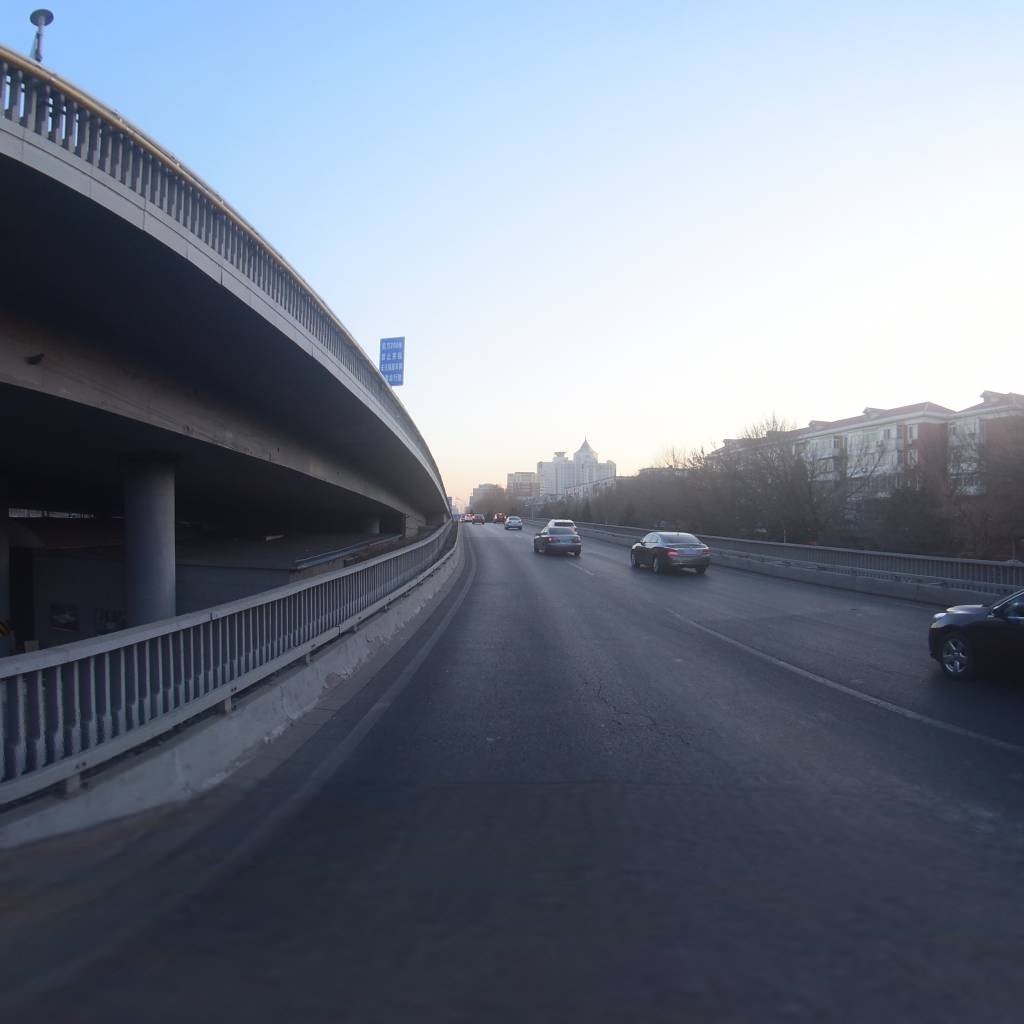
Region: Xicheng
Road damage annotations: longitudinal crack